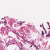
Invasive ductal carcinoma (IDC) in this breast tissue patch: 0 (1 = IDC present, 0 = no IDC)